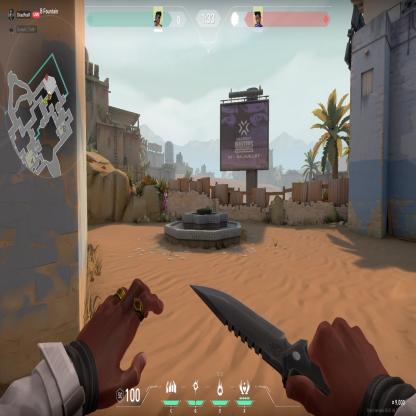
Label: enemy